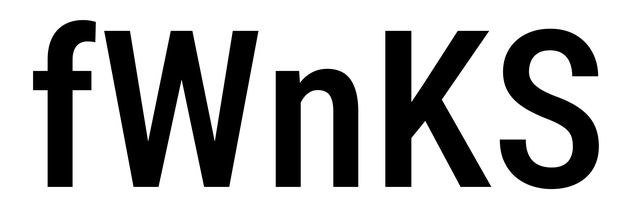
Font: Roboto_Condensed_Medium